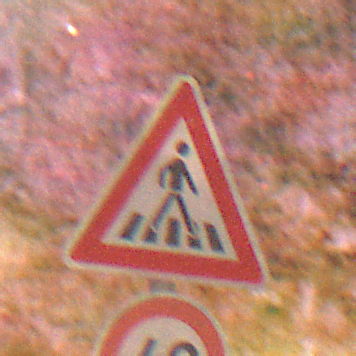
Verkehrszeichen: FussgaengerueberwegLinks
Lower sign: Geschwindigkeit40
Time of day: Night
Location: Outdoor (Nature)
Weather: Clear
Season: NotSpecified
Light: Natural